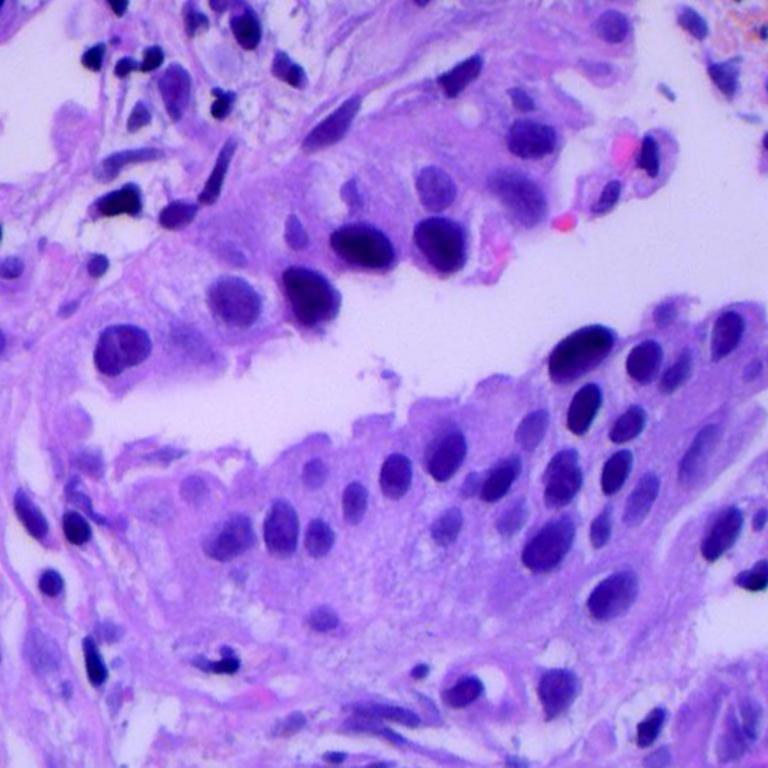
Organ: lung
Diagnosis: adenocarcinomas